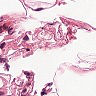
Metastatic tissue present: no